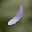
Label: 1